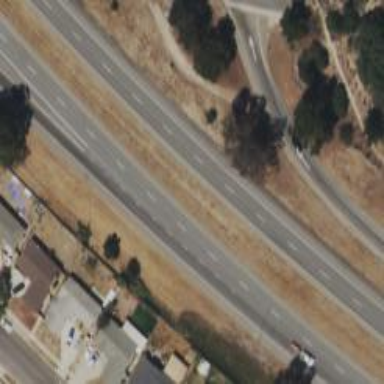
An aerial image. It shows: Expressway with asphalt surface classified as trunk highway.